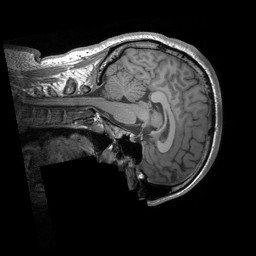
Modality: T1w
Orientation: sagittal
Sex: male
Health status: ill
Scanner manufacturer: siemens
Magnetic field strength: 3 T
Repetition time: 1.66 s
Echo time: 0.00254 s